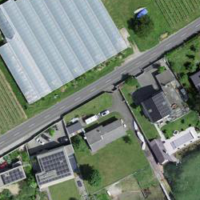
EUNIS habitat code: 55
Species observed at this site:
Stachys palustris